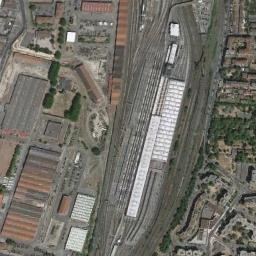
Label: railway_station